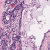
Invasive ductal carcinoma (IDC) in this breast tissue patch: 0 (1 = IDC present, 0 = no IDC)